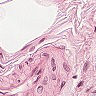
Metastatic tissue present: no